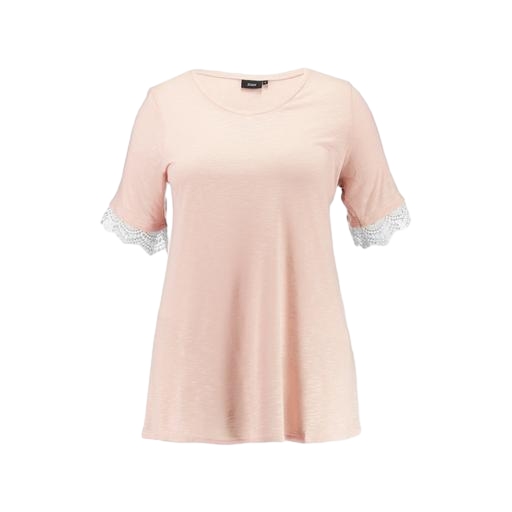
pink lace-detail shirt, short-sleeve top only macy, pink lace-accented top, white background